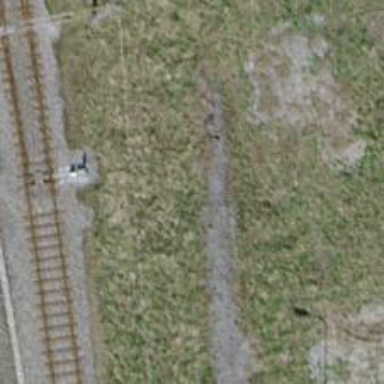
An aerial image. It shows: Railway buffer stop.